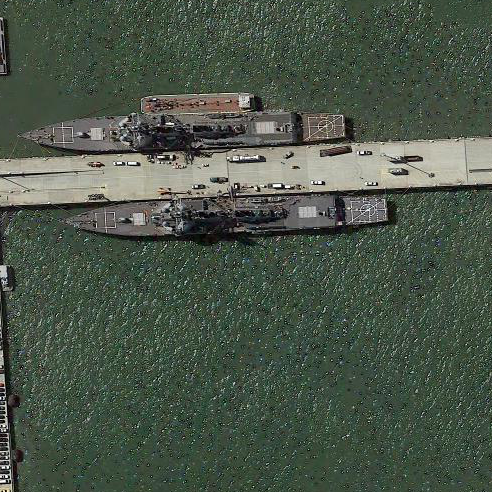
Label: destroyer